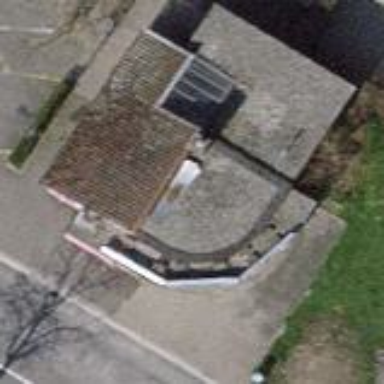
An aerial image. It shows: Kiosk.